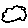
Label: cloud